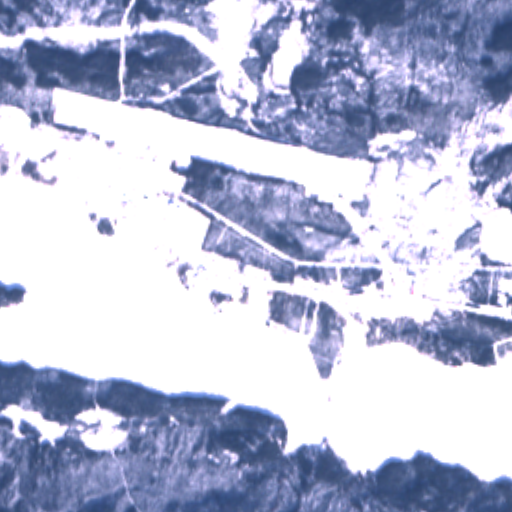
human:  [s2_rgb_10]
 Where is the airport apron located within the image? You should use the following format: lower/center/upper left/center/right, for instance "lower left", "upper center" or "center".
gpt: The airport apron is located in the upper left of the image.
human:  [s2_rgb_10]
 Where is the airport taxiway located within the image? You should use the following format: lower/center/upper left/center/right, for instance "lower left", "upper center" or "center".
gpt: The airport taxiway is located in the upper left of the image.
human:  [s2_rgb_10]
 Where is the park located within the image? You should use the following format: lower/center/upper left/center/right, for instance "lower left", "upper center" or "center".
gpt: The park is located in the center left of the image.
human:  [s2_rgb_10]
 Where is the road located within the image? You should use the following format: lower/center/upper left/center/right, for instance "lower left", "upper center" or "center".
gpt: There is no road in the image.